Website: lowes
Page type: payment
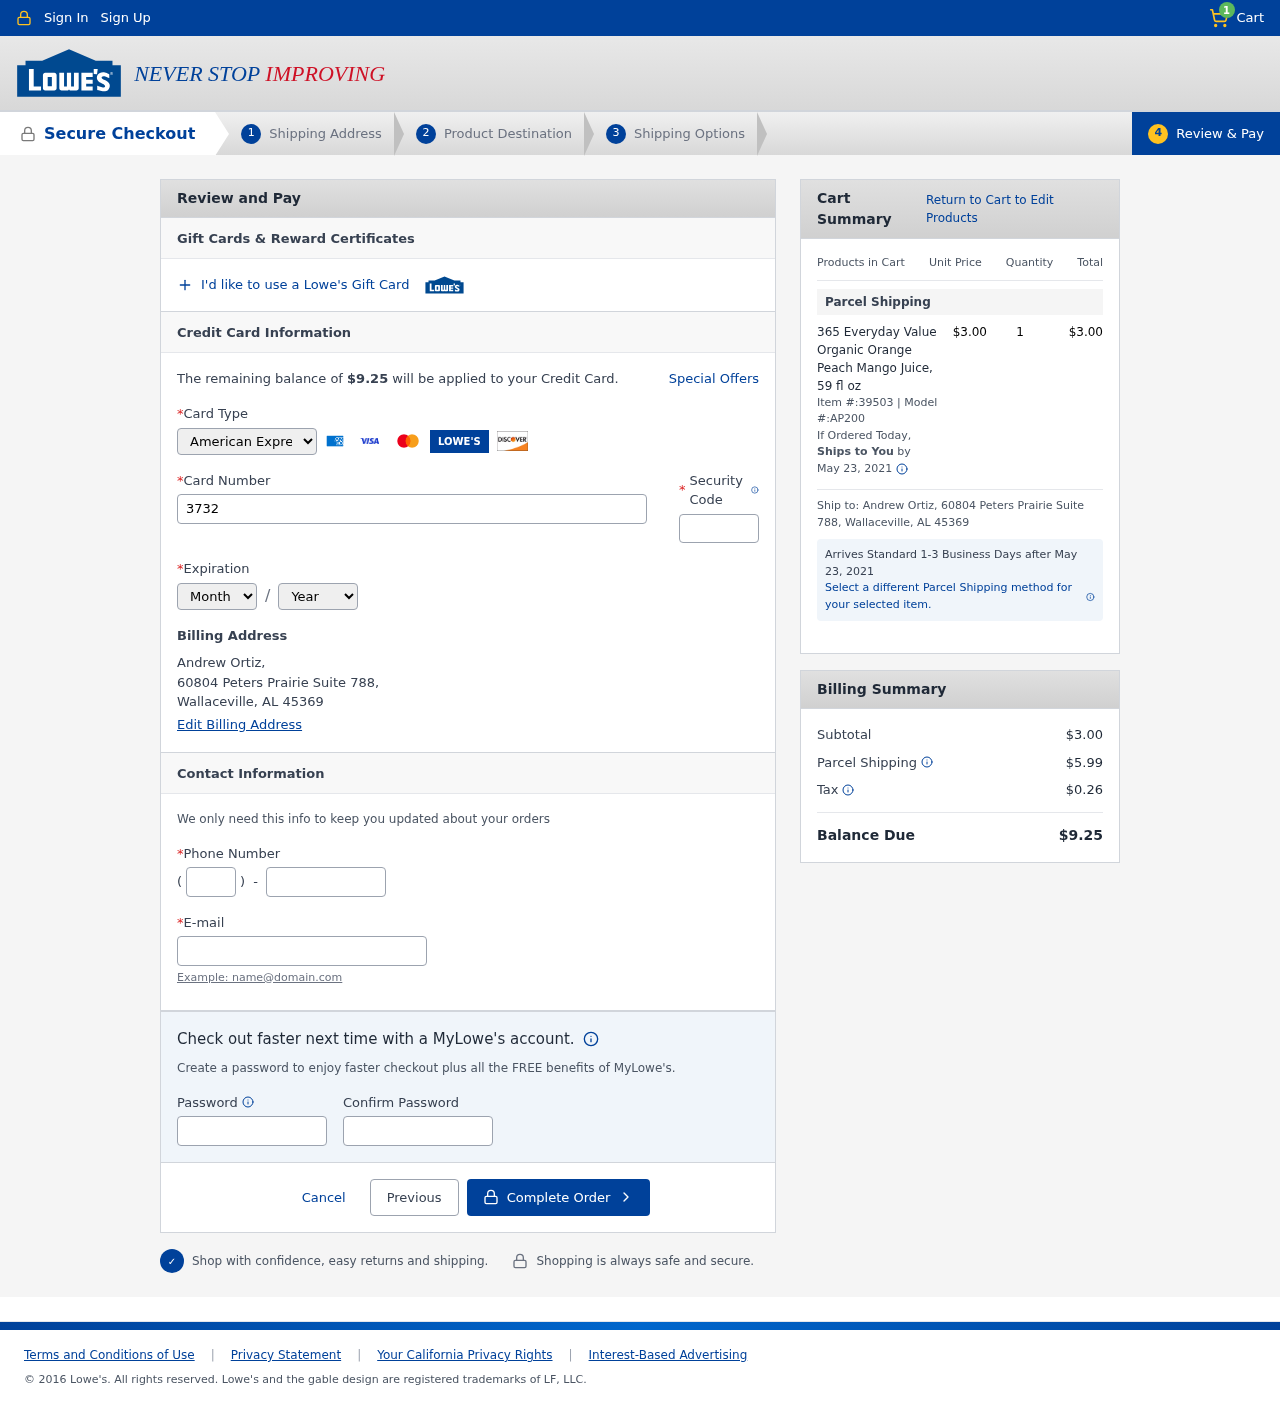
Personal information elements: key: PII_CARD_CVV
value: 4055
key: PII_CARD_EXPIRY_MONTH
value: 03
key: PII_CARD_EXPIRY_YEAR
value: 29
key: PII_CARD_NUMBER
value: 3732 8257 2448 853
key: PII_CARD_TYPE
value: American Express
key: PII_CITY_STATE_ZIP
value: Wallaceville, AL 45369
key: PII_EMAIL
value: andrew.ortiz@hotmail.com
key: PII_FULLNAME
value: Andrew Ortiz,
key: PII_PHONE
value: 4087231078
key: PII_PHONE_AREA
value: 408
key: PII_STREET
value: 60804 Peters Prairie Suite 788,
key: PII_FULLNAME2
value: Andrew Ortiz
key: PII_STREET2
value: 60804 Peters Prairie Suite 788
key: PII_CITY_STATE_ZIP2
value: Wallaceville, AL 45369
Product elements: key: PRODUCT1_NAME
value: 365 Everyday Value Organic Orange Peach Mango Juice, 59 fl oz
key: PRODUCT1_PRICE
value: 3
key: PRODUCT1_QUANTITY
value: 1
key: PRODUCT1_ITEM
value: Item #:39503
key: PRODUCT1_MODEL
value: Model #:AP200
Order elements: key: ORDER_NUM_ITEMS
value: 1
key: ORDER_TOTAL
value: $9.25
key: ORDER_SHIPPING_DATE
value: May 23, 2021
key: ORDER_SUBTOTAL
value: $3.00
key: ORDER_SHIPPING_DATE2
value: May 23, 2021
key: ORDER_SHIPPING_COST
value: $5.99
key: ORDER_TAX
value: $0.26